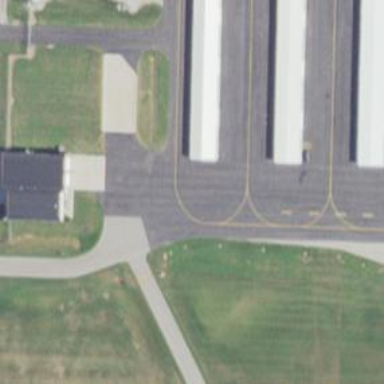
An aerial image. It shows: View of taxiway at the airport.